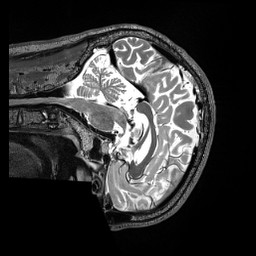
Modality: T2w
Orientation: sagittal
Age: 40
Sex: male
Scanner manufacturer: siemens
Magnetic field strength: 3 T
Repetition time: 3.2 s
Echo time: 0.563 s